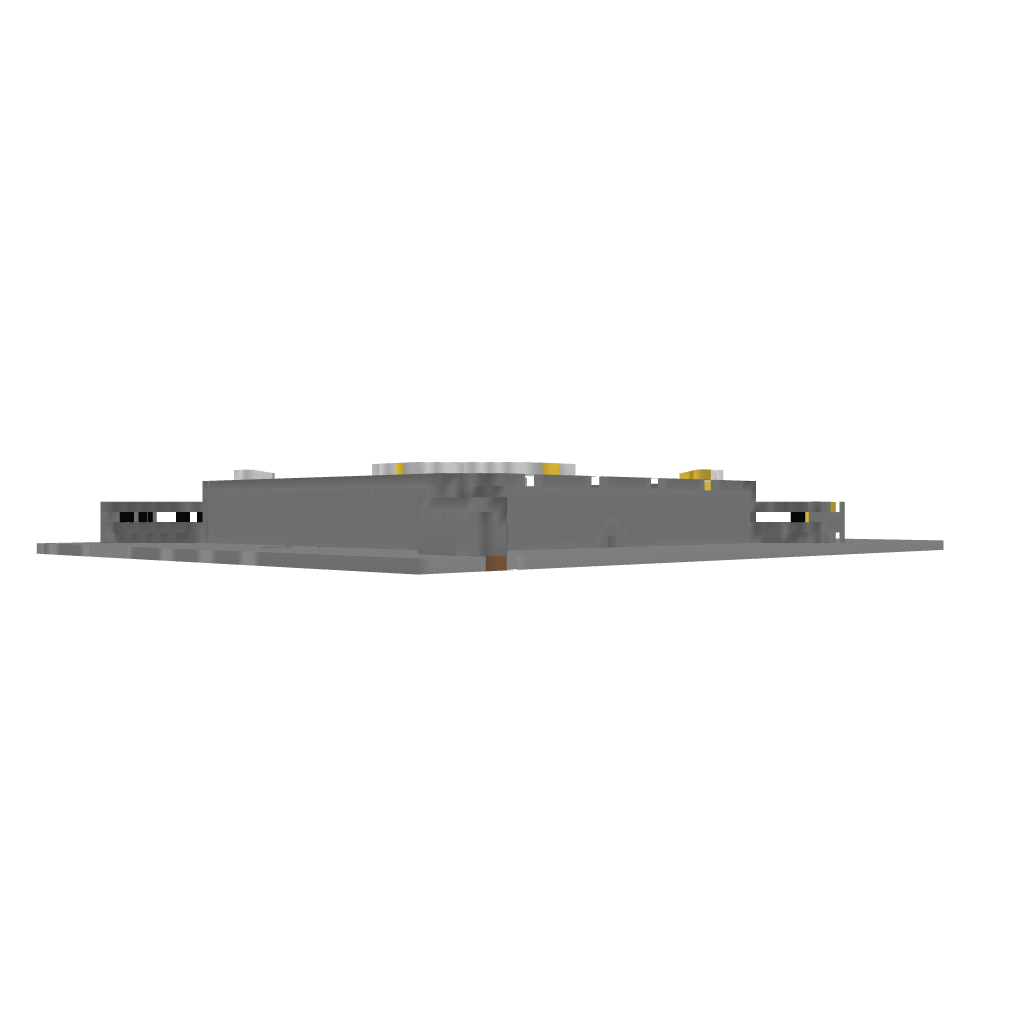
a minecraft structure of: My Spawn